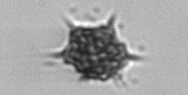
Label: Dictyocha